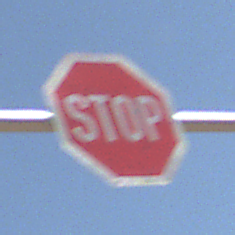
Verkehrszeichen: Stop
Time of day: Midday
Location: Outdoor (Nature)
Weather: Clear
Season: NotSpecified
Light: Natural